Question: I want to animate 2 cubes forever, until the user taps one of it. The animation is supposed to be like an .
These are my cubes in the sceneView I want to animate:

I am trying to do that with nested animations and it does partially work. Now, since the animations always wait until they're finished before starting the new one, it does not look smooth at all.
Before continuing to develop the -animation I would like to know if there is a better (and actually working) way. This is my current code:
'''
SCNTransaction.begin()
SCNTransaction.setAnimationDuration(2)
cube1.position = SCNVector3Make(3, 0, 0)
cube2.position = SCNVector3Make(-3, 0, 0)
println("log 0")
SCNTransaction.setCompletionBlock {
println("log 1")
while (animationKey != 1) {
//initially animationKey = 0
SCNTransaction.begin()
SCNTransaction.setAnimationDuration(2)
cube1.position.x += 1
cube1.position.y += 1
cube2.position.x += 1
cube2.position.y += 1
println("log 2")
SCNTransaction.setCompletionBlock {
SCNTransaction.begin()
SCNTransaction.setAnimationDuration(2)
cube1.position.x -= 1
cube1.position.y -= 1
cube2.position.x -= 1
cube2.position.y -= 1
println("log 3")
SCNTransaction.setCompletionBlock { animationKey = 1 }
SCNTransaction.commit()
}
println("log 4")
SCNTransaction.commit()
}
}
println("log 5")
SCNTransaction.commit()
println("log 6")
}
'''
The output shows the following things:
'log 0, log 5, log 6, log 1, log 2, log 4, log 2'...and then it just continues with 'log 4' and 'log 2' alternating.
Can someone help me there?
- I thought a recursive approach would be better, I therefore replaced 'animationKey = 1' with calling the method this is in...didn't work at all anymore.- I got the animations to work once but now it just stops after finishing the very first animation and totally ignores the 2nd and 3rd animation block...
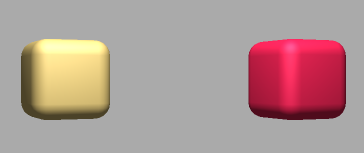
Answer: If you're going to animate a 'SCNNode' have your nodes run a 'SCNAction'.
Swift:
'''
let moveUp = SCNAction.moveBy(x: 0, y: 1, z: 0, duration: 1)
moveUp.timingMode = .easeInEaseOut;
let moveDown = SCNAction.moveBy(x: 0, y: -1, z: 0, duration: 1)
moveDown.timingMode = .easeInEaseOut;
let moveSequence = SCNAction.sequence([moveUp,moveDown])
let moveLoop = SCNAction.repeatForever(moveSequence)
myNode.runAction(moveLoop)
'''
Objective-C:
'''
SCNAction *moveUp = [SCNAction moveByX:0 Y:1 Z:0 duration:1];
moveUp.timingMode = SCNActionTimingModeEaseInEaseOut;
SCNAction *moveDown = [SCNAction moveByX:0 Y:-1 Z:0 duration:1];
moveDown.timingMode = SCNActionTimingModeEaseInEaseOut;
SCNAction *moveSequence = [SCNAction sequence:@[moveUp,moveDown]];
SCNAction *moveLoop = [SCNAction repeatActionForever:moveSequence];
[myNode runAction:moveLoop];
'''
The code above will animate 'myNode' up and down forever.